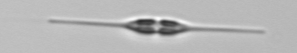
Label: Cylindrotheca